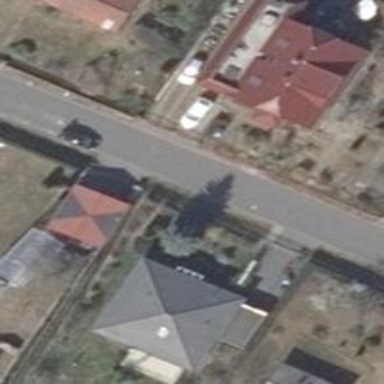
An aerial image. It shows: Asphalt road in residential area.